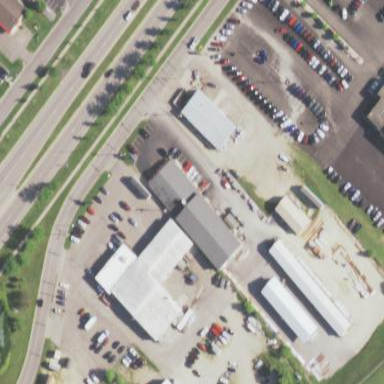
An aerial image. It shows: Hardware shop located inside building.